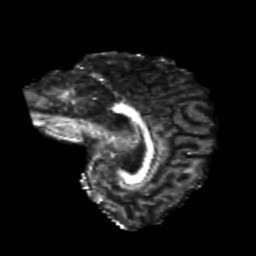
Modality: FA
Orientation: sagittal
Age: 26
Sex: female
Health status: healthy
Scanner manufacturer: philips
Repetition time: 7.388 s
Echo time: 0.08599 s